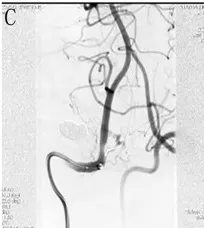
Perioperative neuroimages of Case 13. During the procedure, the microcatheter tip was advanced to reach the optimal position.
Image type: radiology (x_ray)